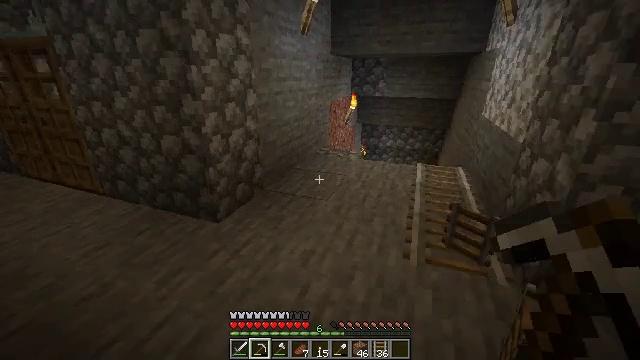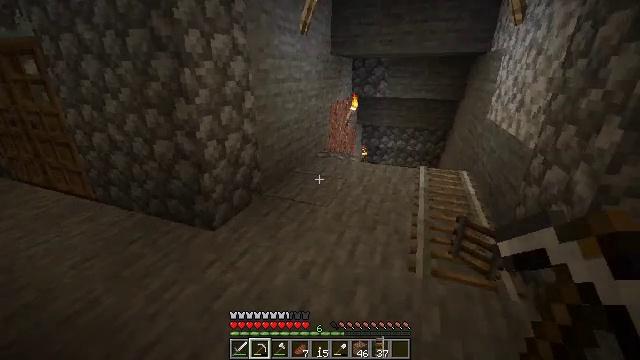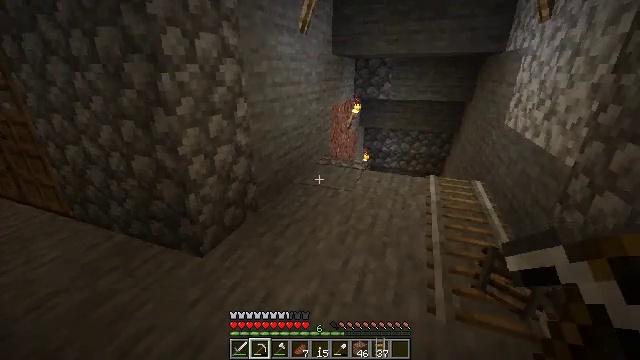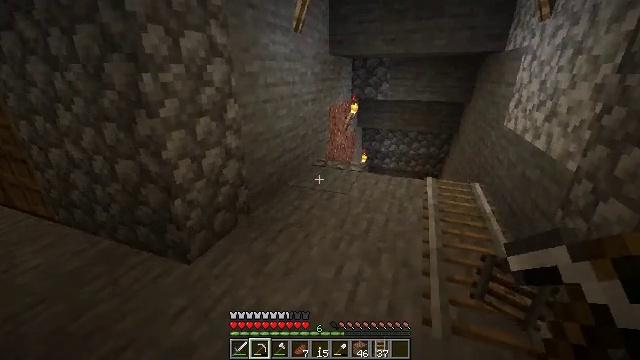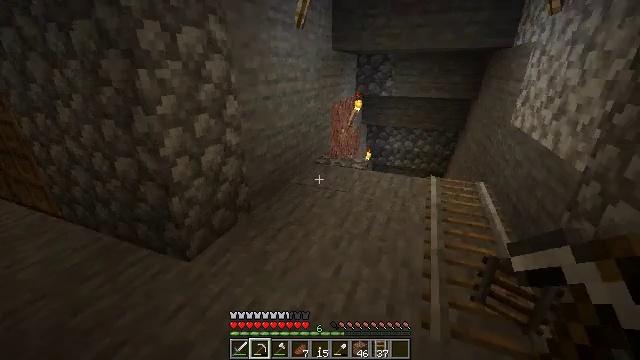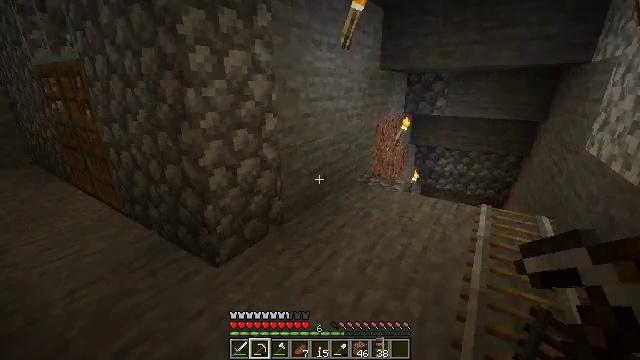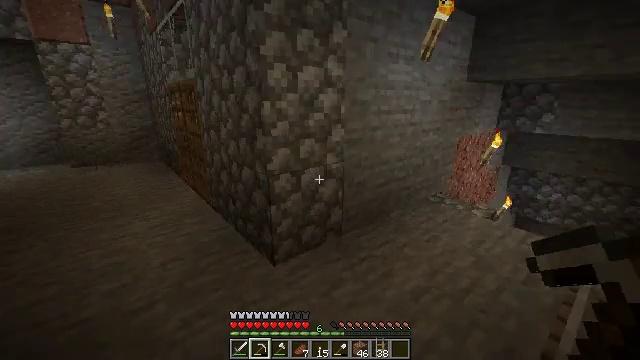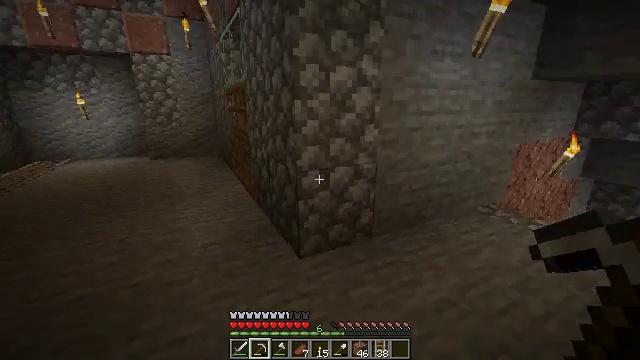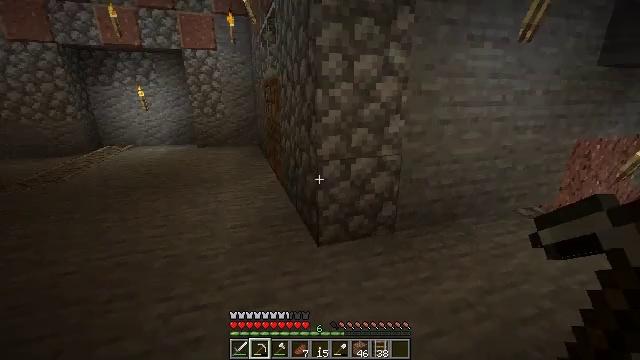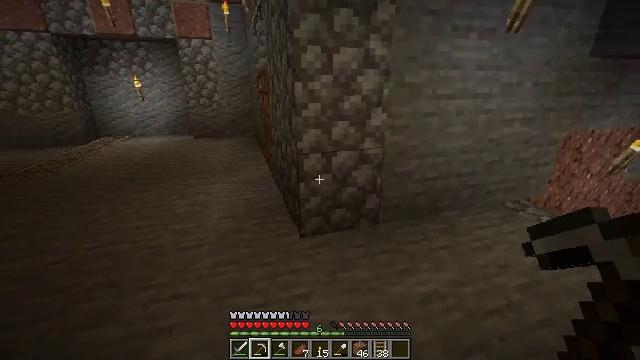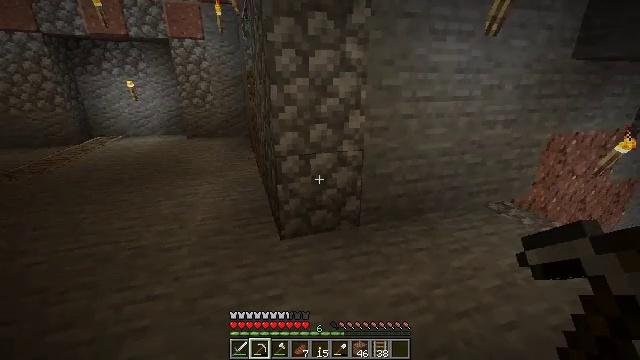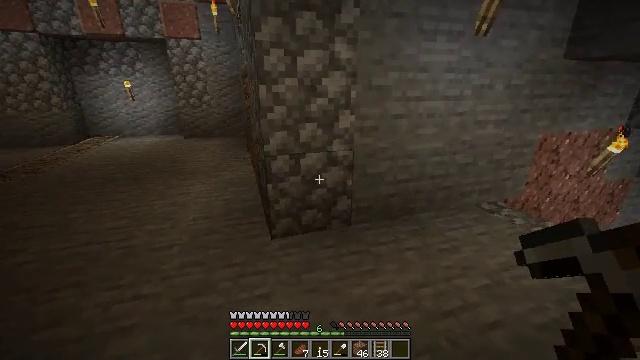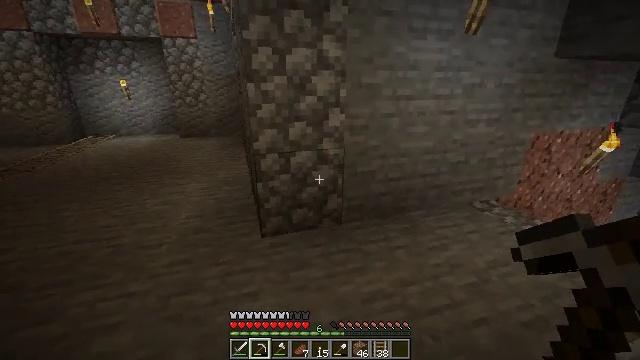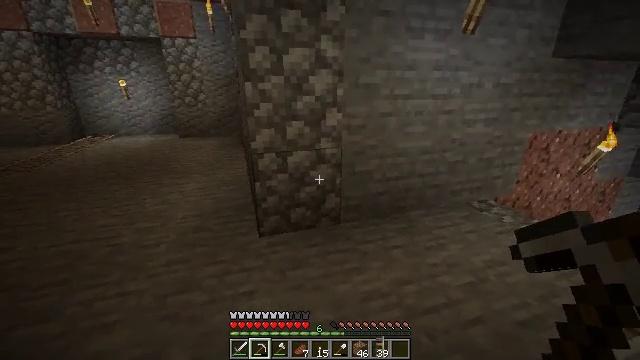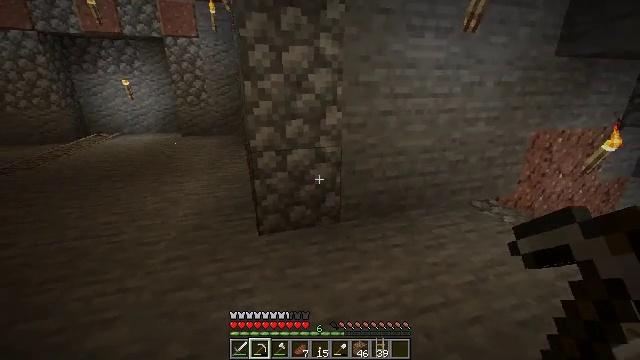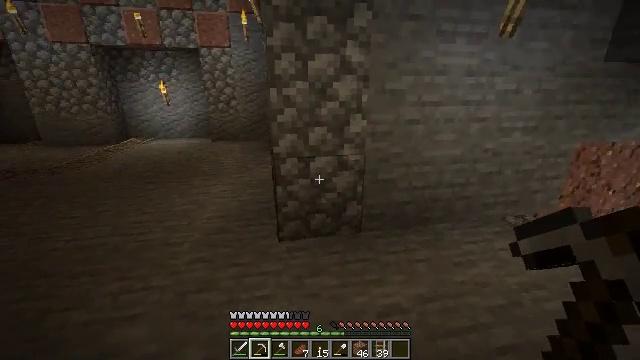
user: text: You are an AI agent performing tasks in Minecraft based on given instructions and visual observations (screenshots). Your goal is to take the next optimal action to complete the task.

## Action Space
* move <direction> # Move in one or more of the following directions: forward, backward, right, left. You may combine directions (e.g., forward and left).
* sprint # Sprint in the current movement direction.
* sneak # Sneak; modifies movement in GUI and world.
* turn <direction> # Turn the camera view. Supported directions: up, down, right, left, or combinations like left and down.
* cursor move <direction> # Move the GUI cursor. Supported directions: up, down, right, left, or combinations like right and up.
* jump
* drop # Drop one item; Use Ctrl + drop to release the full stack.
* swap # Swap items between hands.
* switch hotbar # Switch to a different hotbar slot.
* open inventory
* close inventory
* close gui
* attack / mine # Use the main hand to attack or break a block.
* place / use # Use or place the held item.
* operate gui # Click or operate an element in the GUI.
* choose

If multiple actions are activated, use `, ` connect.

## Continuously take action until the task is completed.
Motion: motion action
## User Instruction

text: Mine the rail.
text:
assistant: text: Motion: move forward
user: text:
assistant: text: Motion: move forward
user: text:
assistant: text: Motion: move right
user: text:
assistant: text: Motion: move right, turn left
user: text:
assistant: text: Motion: move right, turn left and up
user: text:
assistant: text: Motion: move right, turn left and up
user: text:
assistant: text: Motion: move right, turn left
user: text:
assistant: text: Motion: move right, turn left and down
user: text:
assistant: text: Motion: move right, turn down
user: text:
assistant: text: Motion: move right
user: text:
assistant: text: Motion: no_op
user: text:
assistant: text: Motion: no_op
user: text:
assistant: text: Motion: no_op
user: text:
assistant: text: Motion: no_op
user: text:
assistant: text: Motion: move forward, turn left and up
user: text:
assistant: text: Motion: move forward, turn left and up
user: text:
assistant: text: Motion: move forward, turn left and up
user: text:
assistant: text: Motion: move forward, turn left
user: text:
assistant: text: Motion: move forward
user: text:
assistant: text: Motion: move forward
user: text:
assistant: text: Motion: move forward and move left
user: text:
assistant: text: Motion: move forward and move left
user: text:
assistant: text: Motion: move forward and move left
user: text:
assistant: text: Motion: move forward and move left
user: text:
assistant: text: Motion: move forward and move left
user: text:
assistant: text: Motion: move forward and move left
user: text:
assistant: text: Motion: move forward and move left
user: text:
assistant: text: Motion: move forward and move left
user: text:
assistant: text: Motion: move forward and move left
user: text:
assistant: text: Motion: move forward and move left, turn right